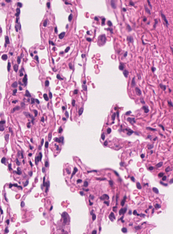
Tumor epithelial tissue: no
Tumor-associated stroma tissue: no
Normal tissue: yes